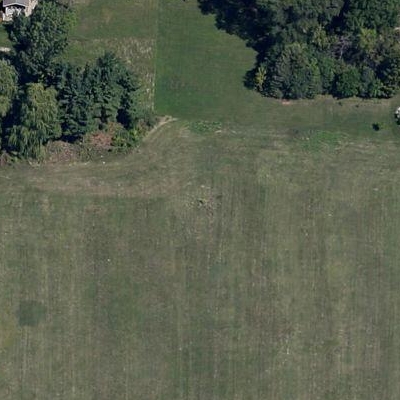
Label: Grass